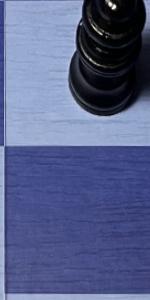
Label: Empty